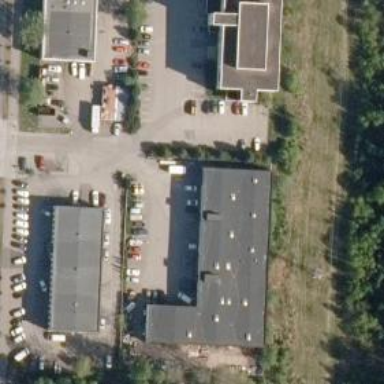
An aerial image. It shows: Commercial building.